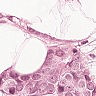
Metastatic tissue present: yes